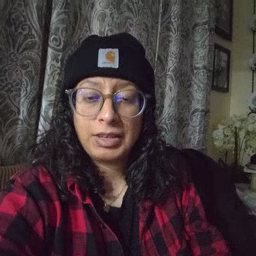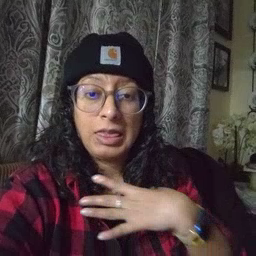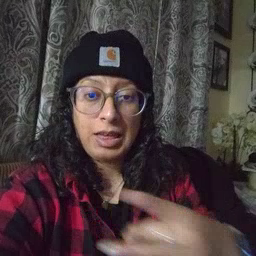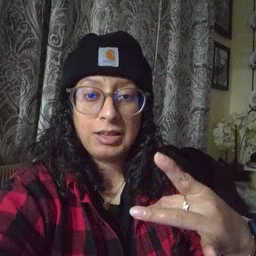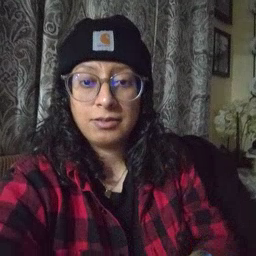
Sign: like